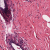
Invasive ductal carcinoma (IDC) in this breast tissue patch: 0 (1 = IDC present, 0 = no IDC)